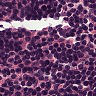
Metastatic tissue present: no